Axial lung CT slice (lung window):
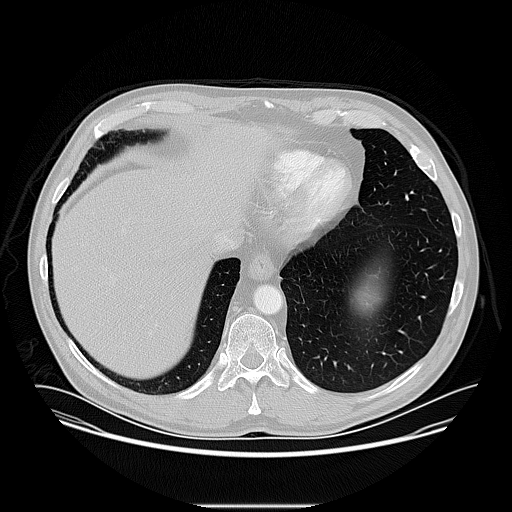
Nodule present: no